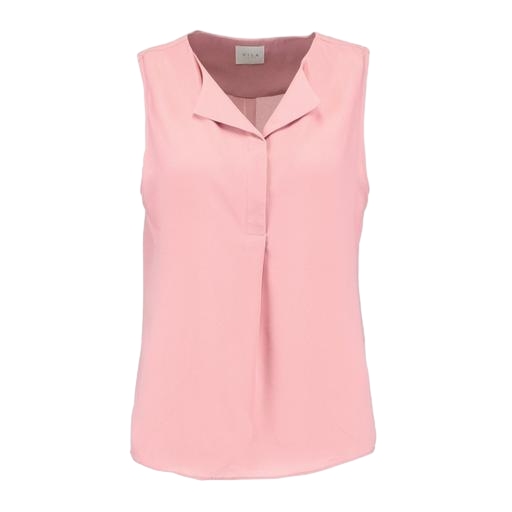
pink pleated front sleeveless top, pink v-necked blouse, pink women's liane vest, white background